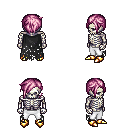
a pixel art fantasy rpg character, male body template, skeleton, black tattered cape, white pants, pink pixie cut hairstyle, gold boots, four views (front, back, left, right), 2x2 character sprite sheet, small pixel art, hard edges, no anti-aliasing